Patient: sex M, age 65
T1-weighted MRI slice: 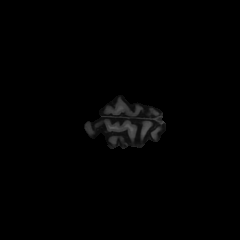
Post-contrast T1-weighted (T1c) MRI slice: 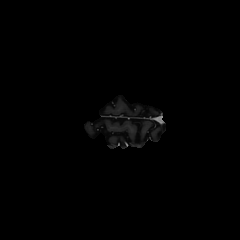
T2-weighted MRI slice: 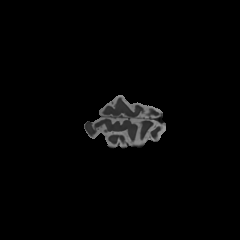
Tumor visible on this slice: no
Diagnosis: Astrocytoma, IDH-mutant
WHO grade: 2